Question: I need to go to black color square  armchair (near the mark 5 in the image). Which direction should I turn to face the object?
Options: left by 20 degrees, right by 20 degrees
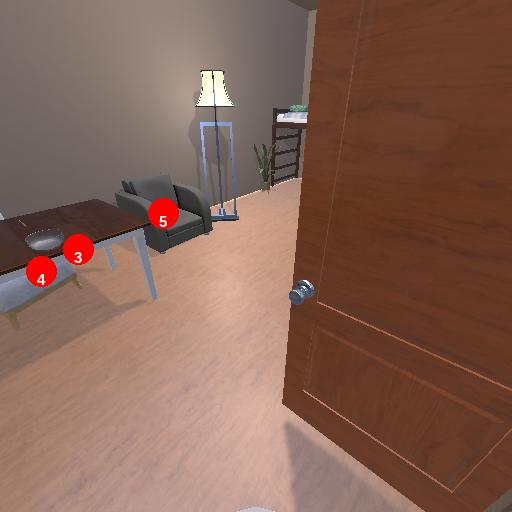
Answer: left by 20 degrees